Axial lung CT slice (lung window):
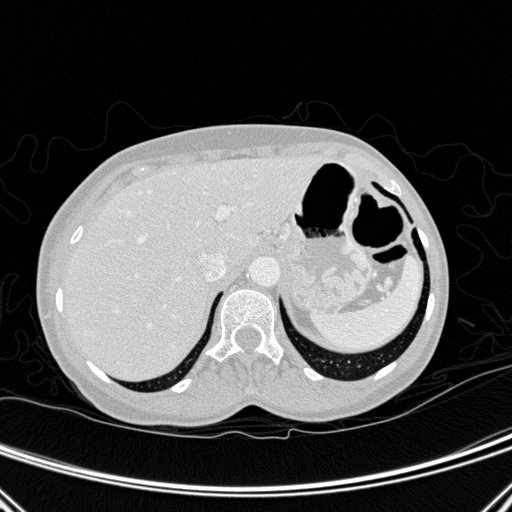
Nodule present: no